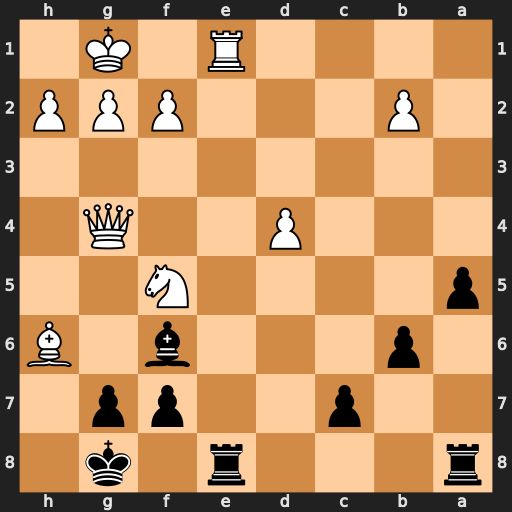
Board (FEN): r3r1k1/2p2pp1/1p3b1B/p4N2/3P2Q1/8/1P3PPP/4R1K1
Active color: b
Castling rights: -
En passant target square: -
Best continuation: Rxe1#